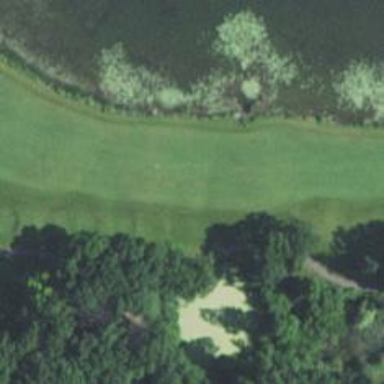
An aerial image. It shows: Golf hole.